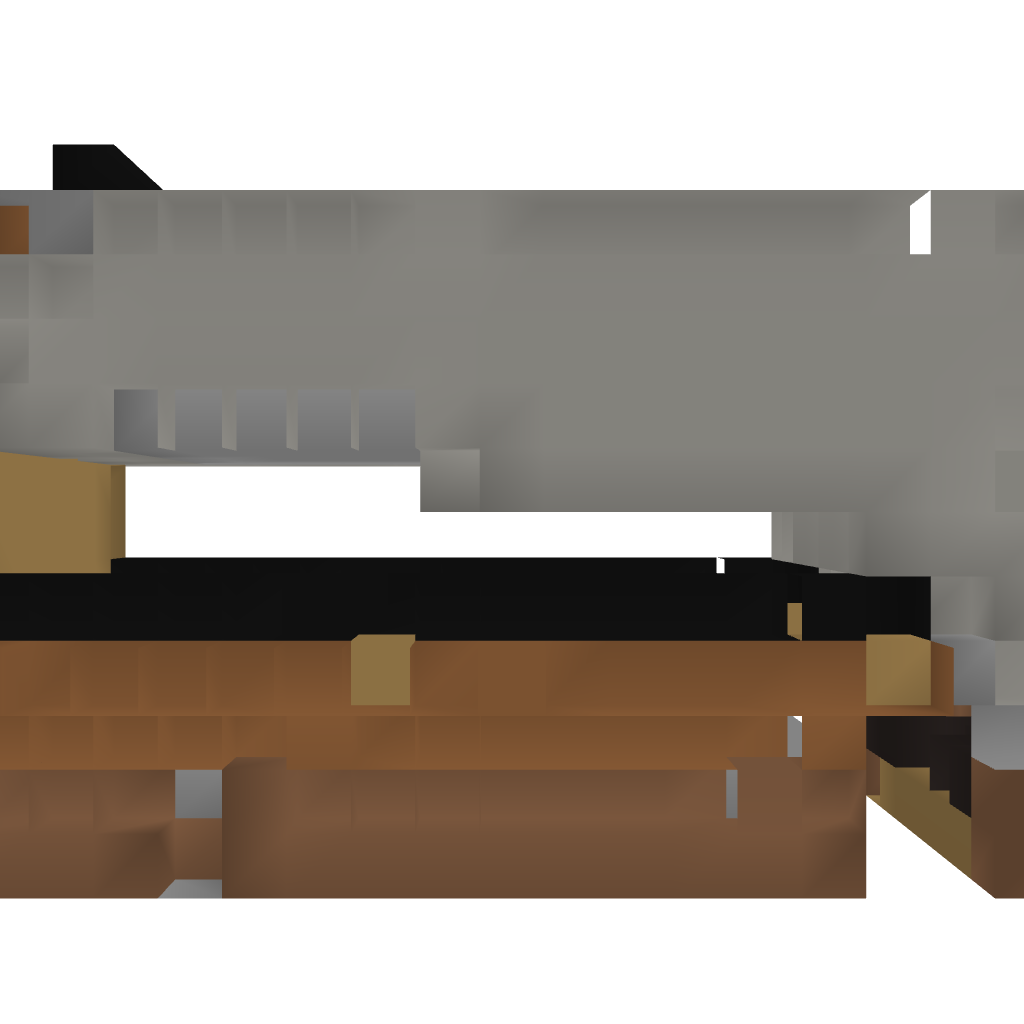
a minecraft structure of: Pig Farm